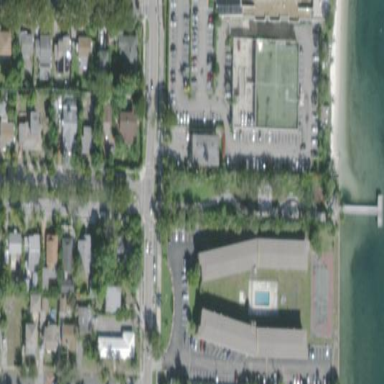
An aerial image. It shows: Sidewalk.